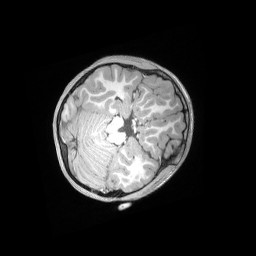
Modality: T1w
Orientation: axial
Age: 7
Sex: male
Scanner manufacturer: siemens
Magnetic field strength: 3 T
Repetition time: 2.53 s
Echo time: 0.00164 s